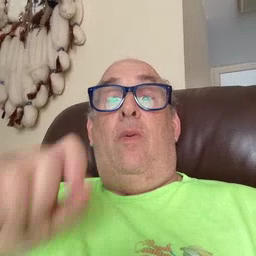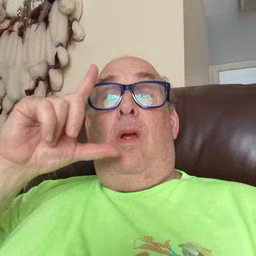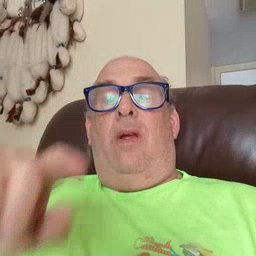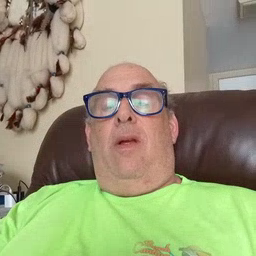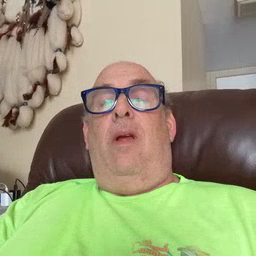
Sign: wake